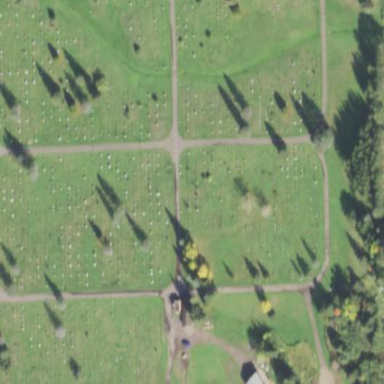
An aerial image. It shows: Cemetery.